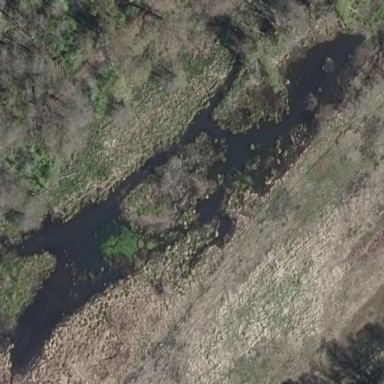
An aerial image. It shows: Oxbow water feature in natural setting.